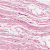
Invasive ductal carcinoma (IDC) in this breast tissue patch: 0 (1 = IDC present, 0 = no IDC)